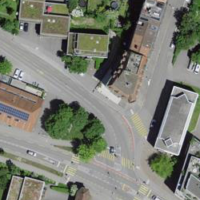
EUNIS habitat code: 54
Species observed at this site:
Acer campestre